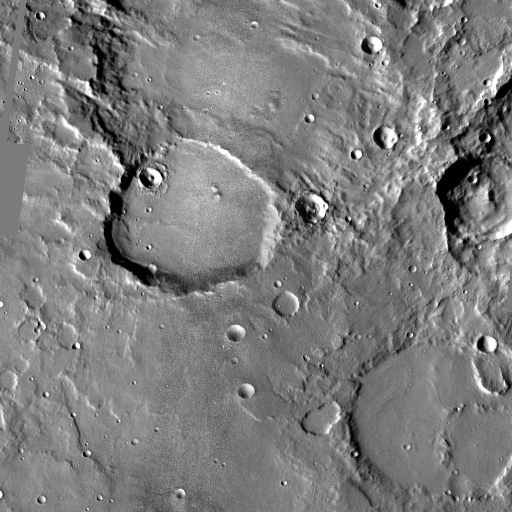
Crater classes present: Background, Other, Layered, Buried, Secondary